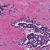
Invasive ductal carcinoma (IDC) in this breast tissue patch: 1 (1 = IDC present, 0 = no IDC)